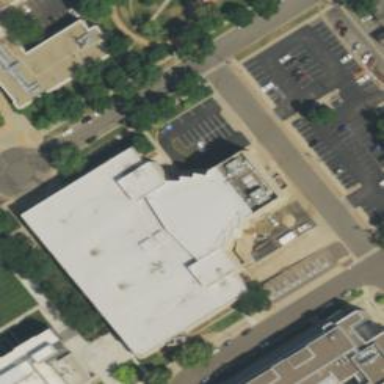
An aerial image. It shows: University building.